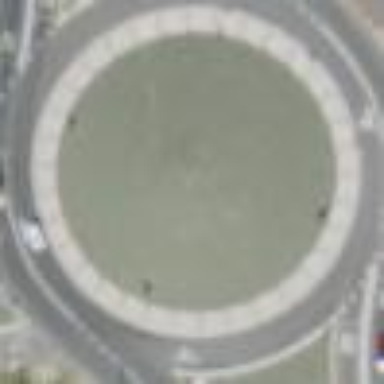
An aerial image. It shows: Roundabout on trunk highway with asphalt surface.